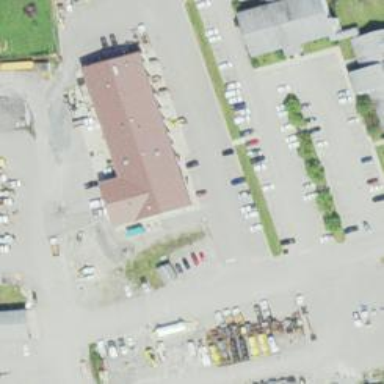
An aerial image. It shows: Parking area.